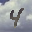
Label: 4